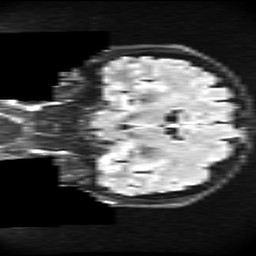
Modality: FLAIR
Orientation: coronal
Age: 33
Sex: female
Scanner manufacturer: ge
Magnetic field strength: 3 T
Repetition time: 11 s
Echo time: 0.1497 s